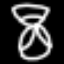
Label: hourglass